Aerial crown-view tile of a tropical tree (Barro Colorado Island, Panama), acquired 20250818:
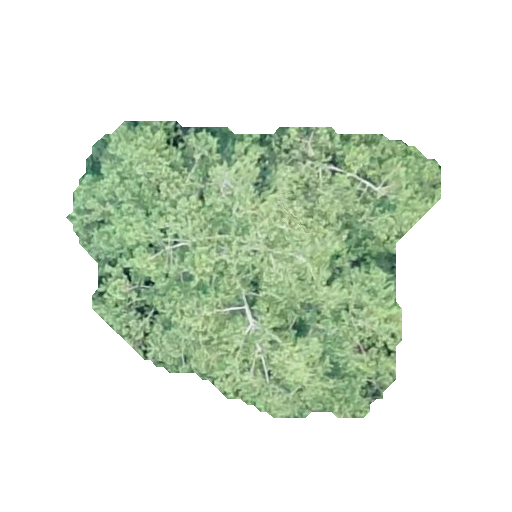
Species: Quararibea asterolepis
GBIF accepted scientific name: Quararibea asterolepis
Crown area: 117.252 m²